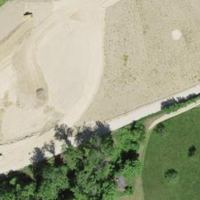
EUNIS habitat code: 56
Species observed at this site:
Chenopodium album